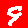
Digit: 9